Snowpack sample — Loveland Pass, Silver Plume, Colorado, USA (12/14/25, 10:50 AM MST)
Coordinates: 39.664, -105.882
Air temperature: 36 °F
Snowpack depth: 67 cm
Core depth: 30 cm
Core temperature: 42.8 °F
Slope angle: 6°, slope face: 326°
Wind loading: low
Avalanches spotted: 0
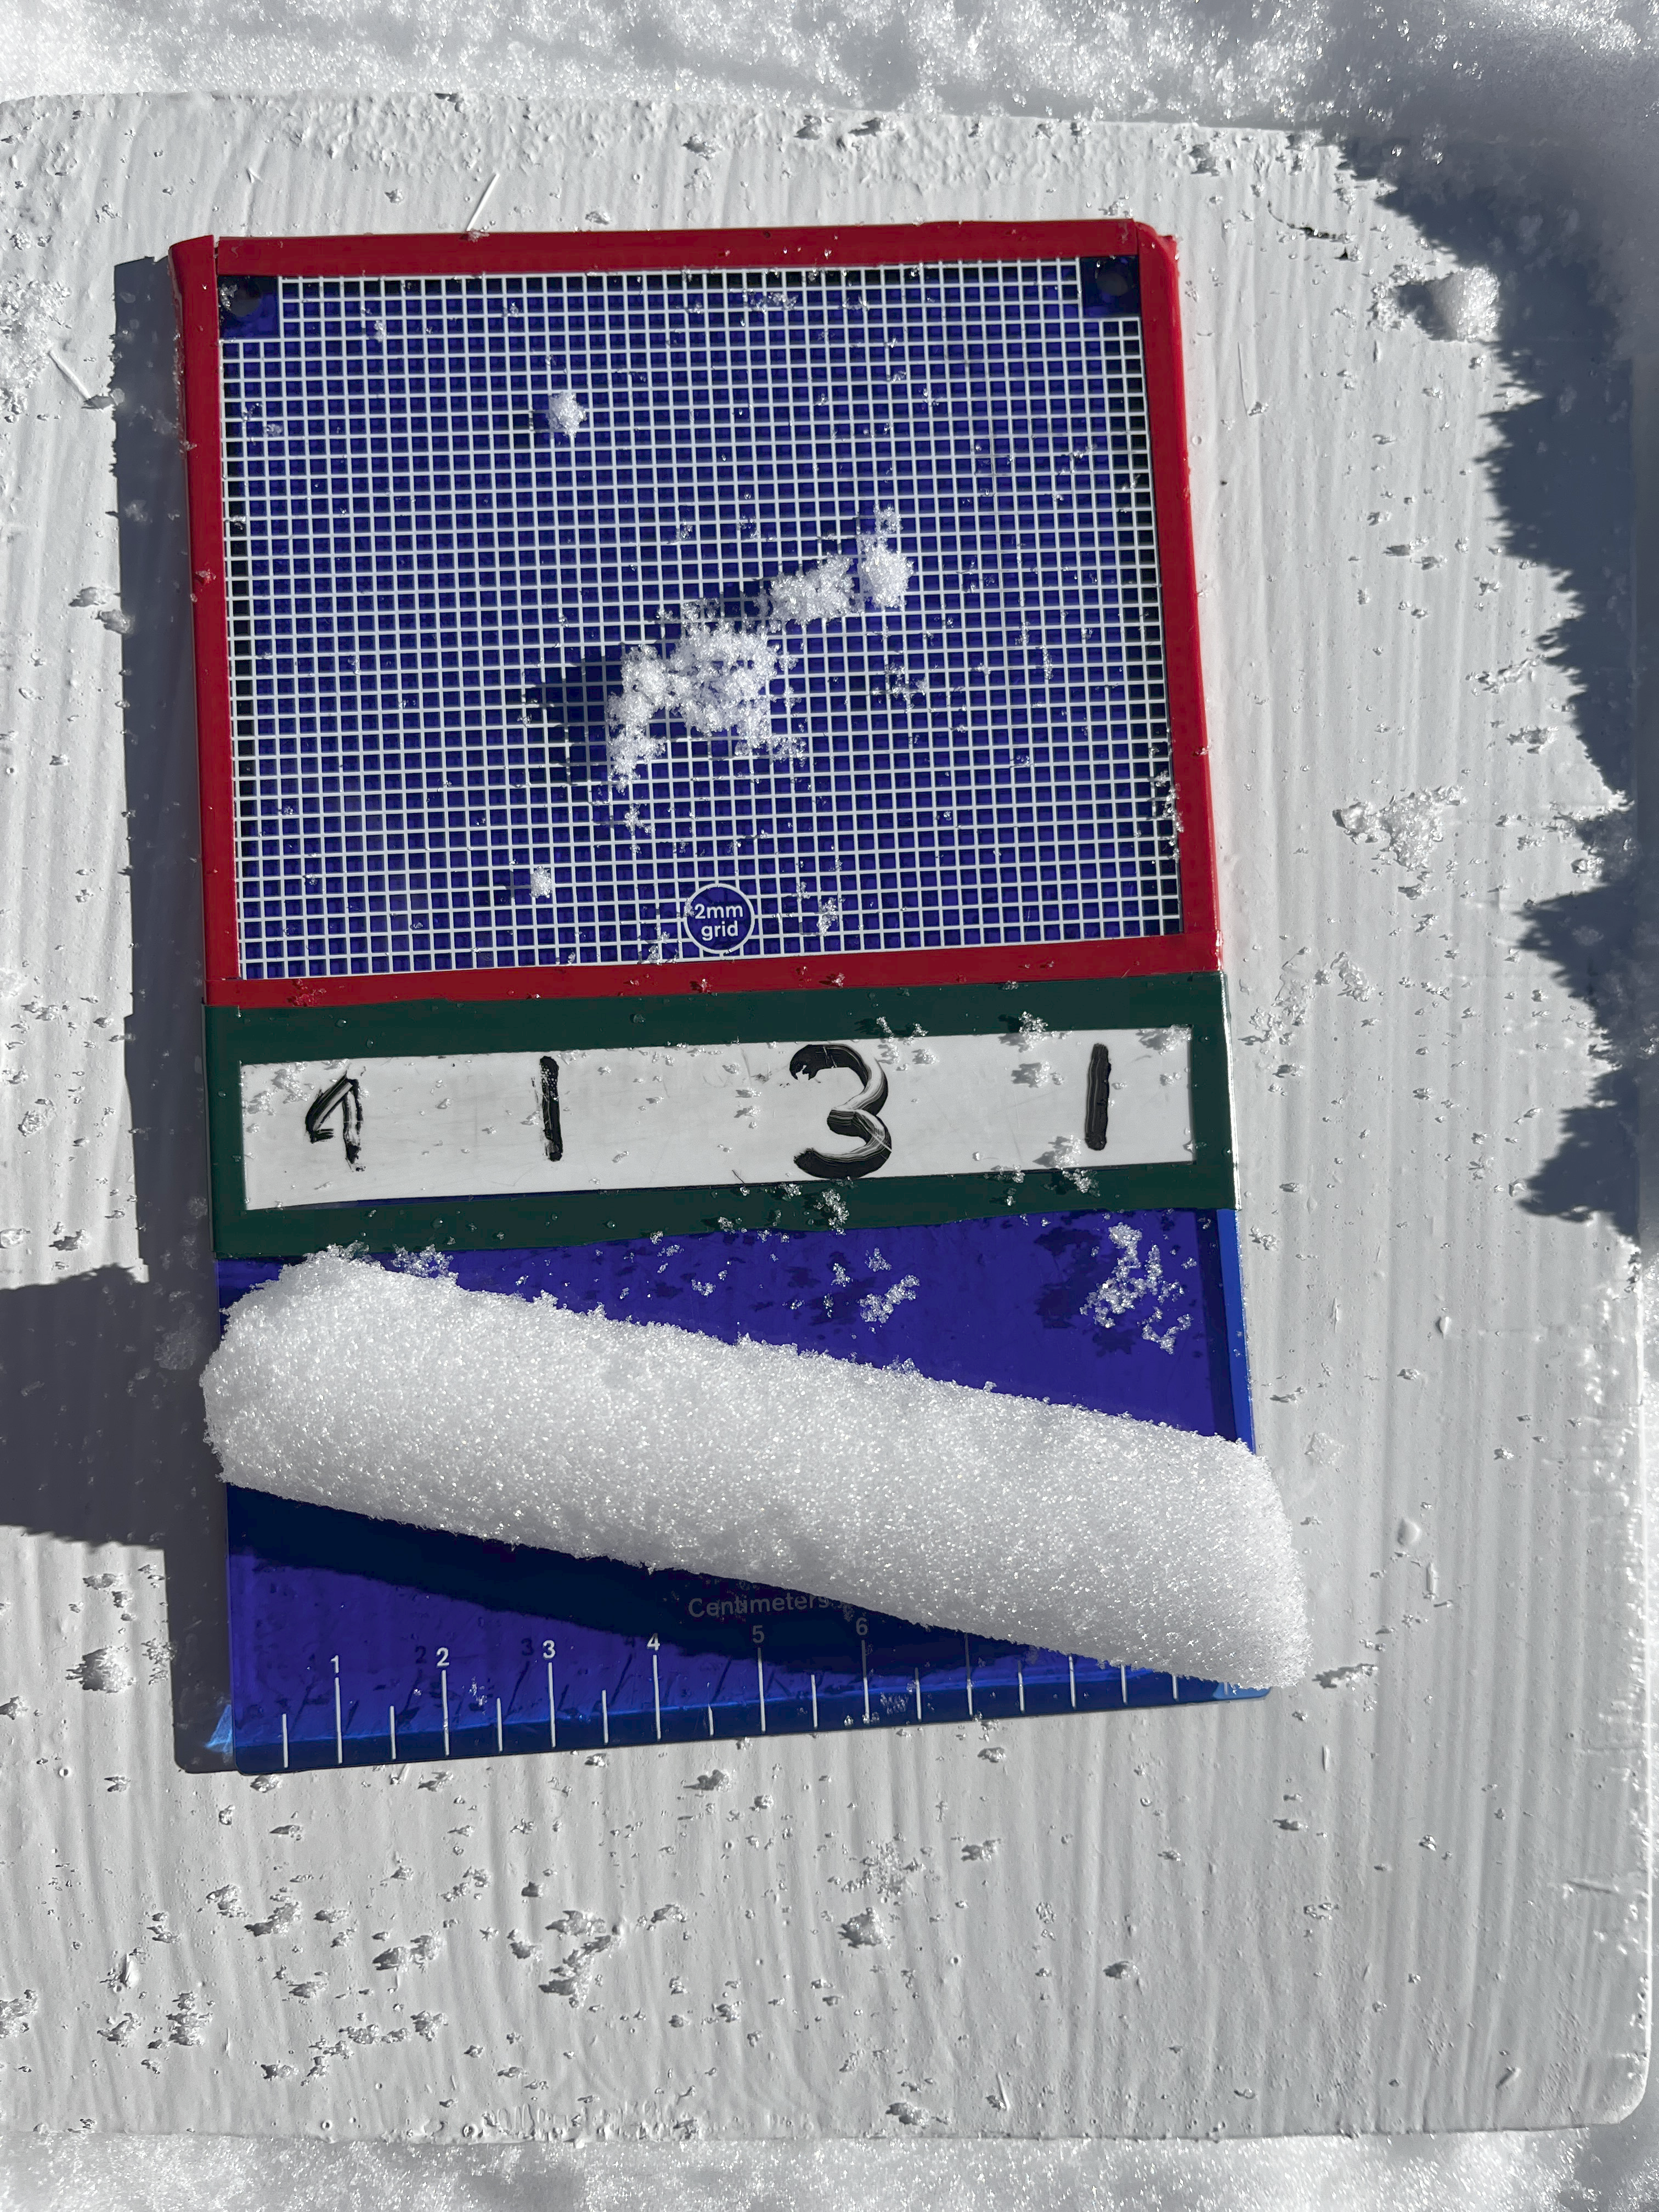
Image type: crystal_card
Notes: No avalanches spotted, very late start to the season with minimal snowpack